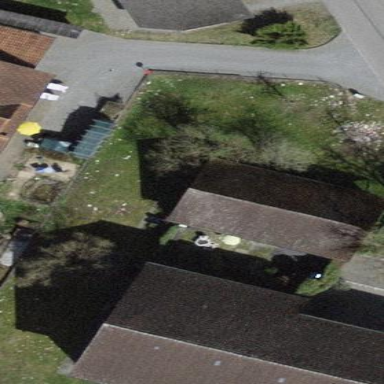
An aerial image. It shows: Shed building.